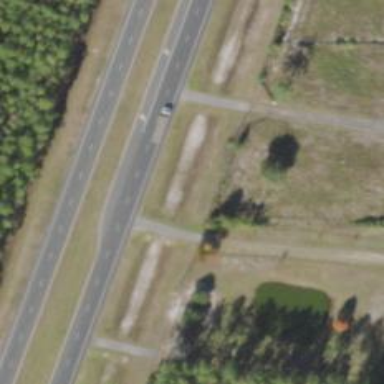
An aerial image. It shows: Asphalt road designated as trunk highway.